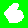
Digit: 6